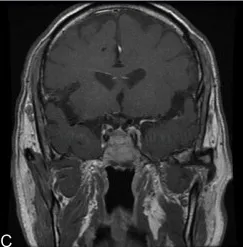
Enhanced T1WI.
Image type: radiology (mri)